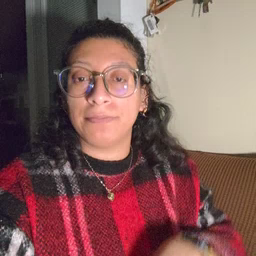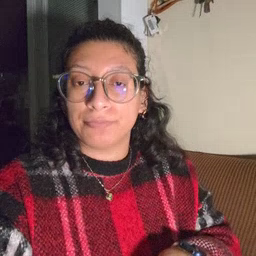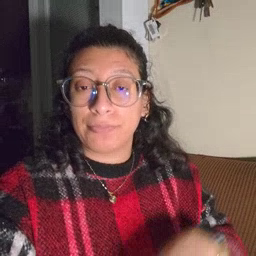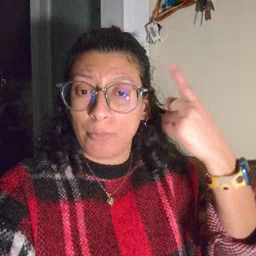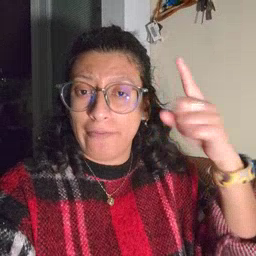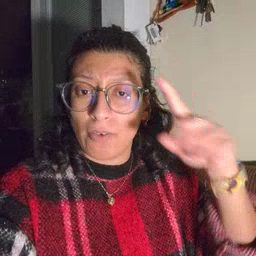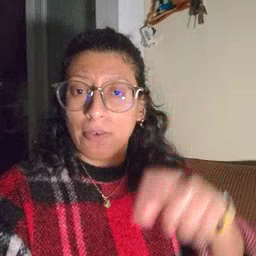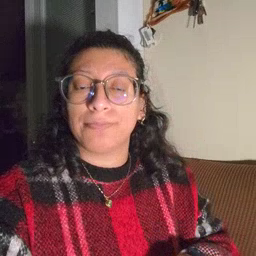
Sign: for